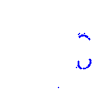
Particle: proton